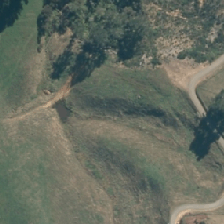
Land cover: grose_broom